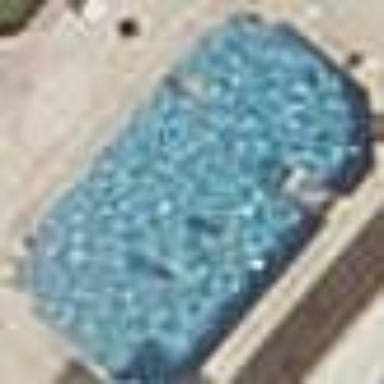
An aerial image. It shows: Swimming pool located in leisure land.